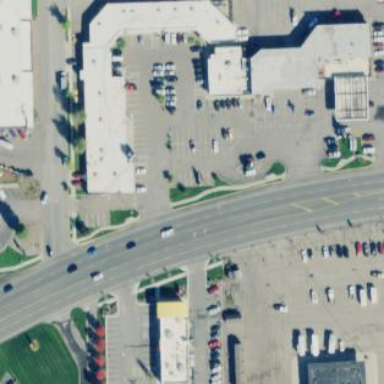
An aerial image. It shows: Convenience shop located in building.